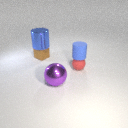
small blue rubber cylinder in front of large blue metal cylinder